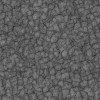
Atmospheric dust classification: not_dusty